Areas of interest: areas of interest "Jinyang Construction Group (Xigang North Road)"
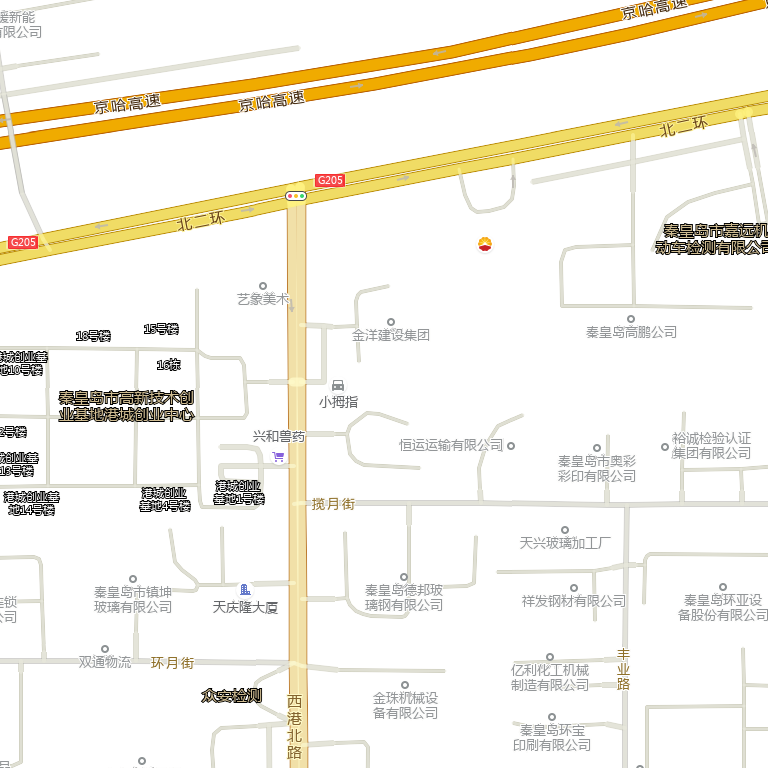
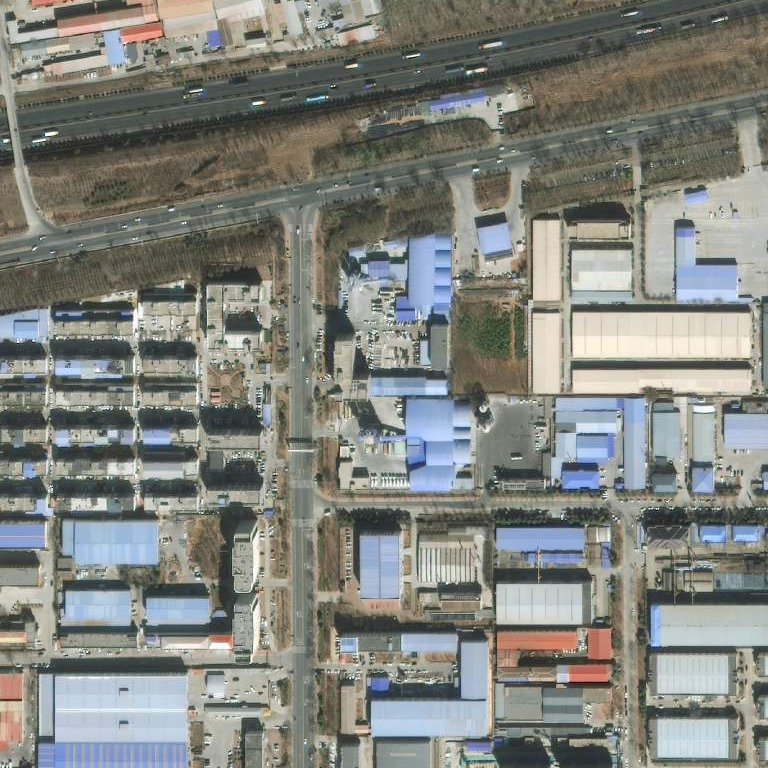